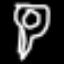
Label: hourglass